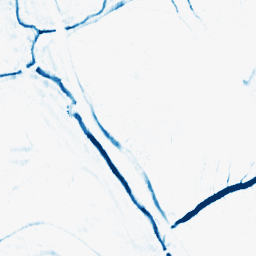
Category: morphological
Decomposition family: morphological_ellipse
Decomposition parameters: operation: closing
width: 10
height: 5
Upsampling method: bilinear
Upsampling parameters: scale: 2
Upsampling scale: 2